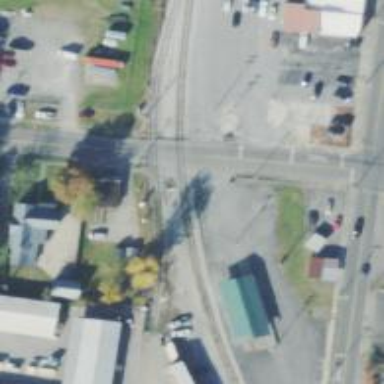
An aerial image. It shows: Railway crossing.